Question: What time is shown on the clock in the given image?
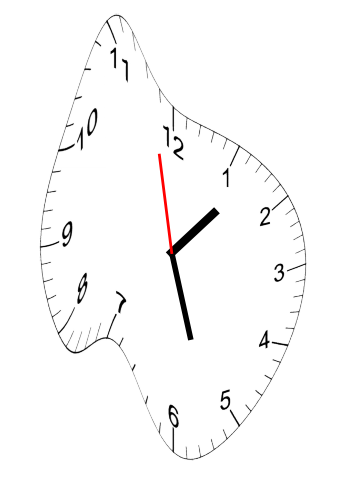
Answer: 01:26:58